Field crop: tomato
Growth stage: 1
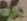
Species: solanum